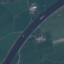
Label: River